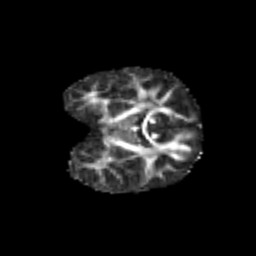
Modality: FA
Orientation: coronal
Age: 5
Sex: female
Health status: healthy